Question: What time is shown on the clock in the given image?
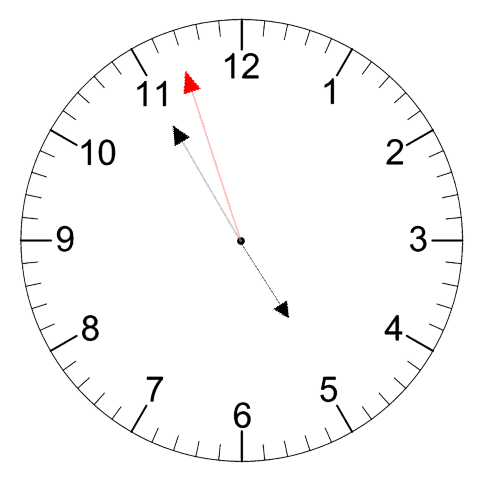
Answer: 04:54:57